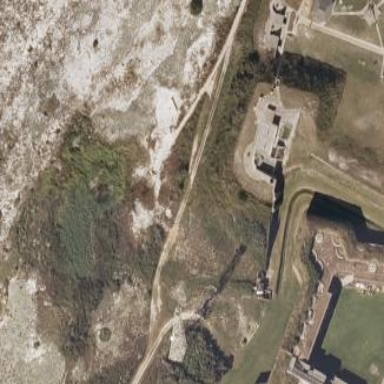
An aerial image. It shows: Historic bunker building.